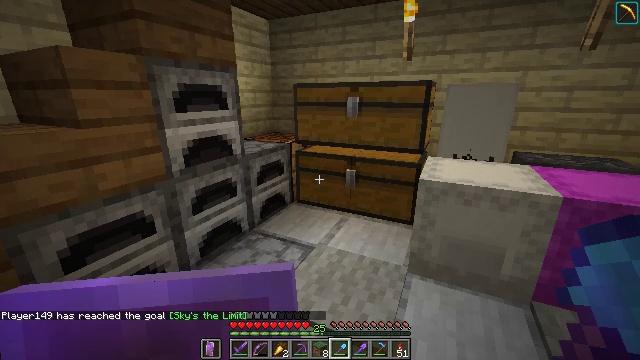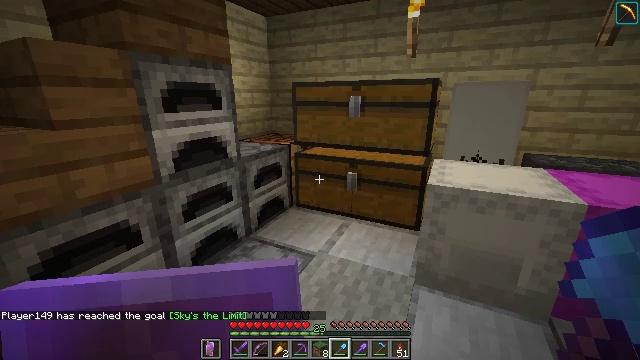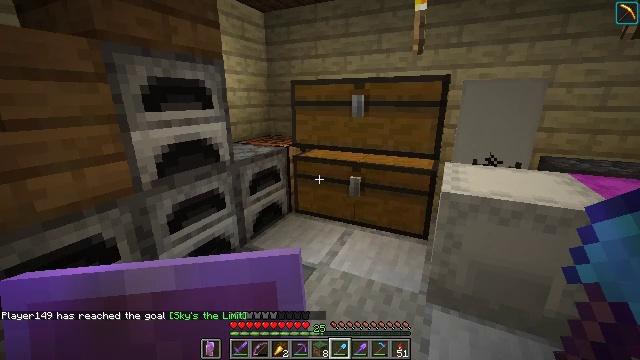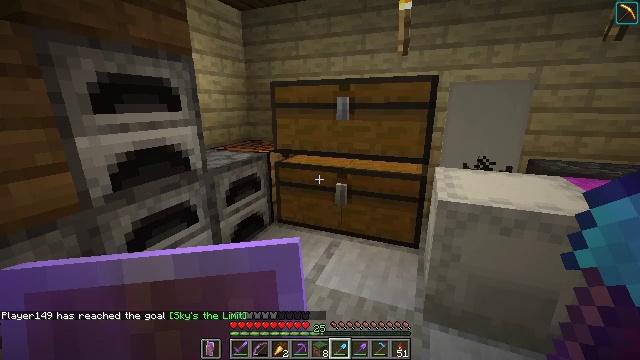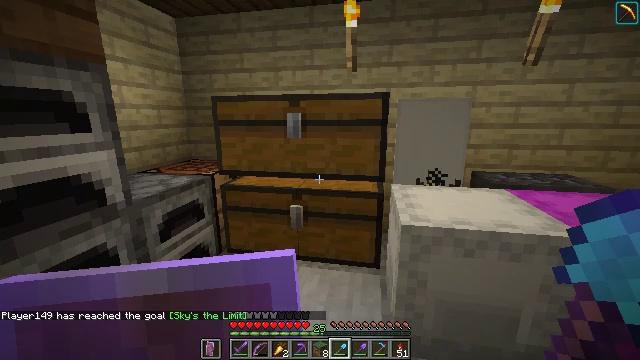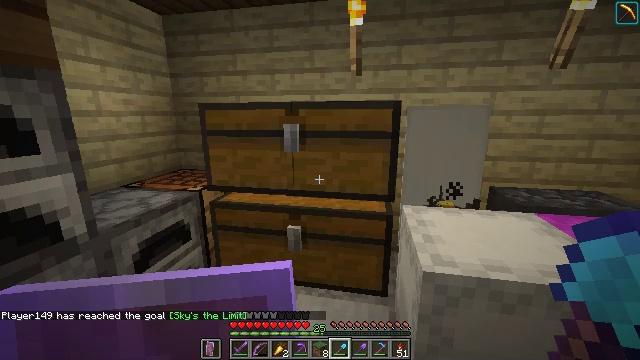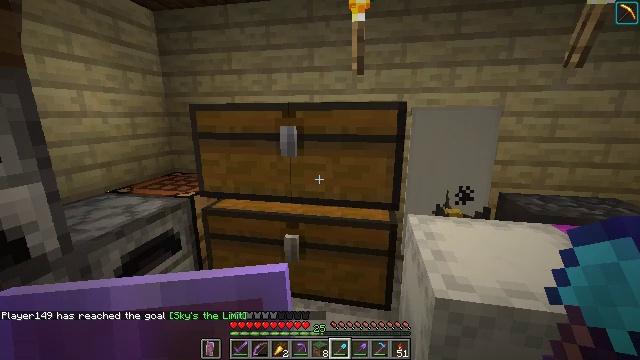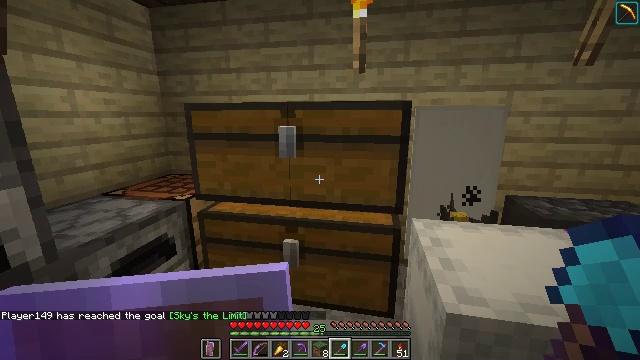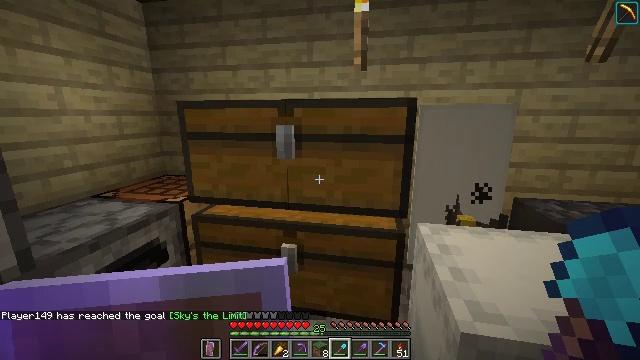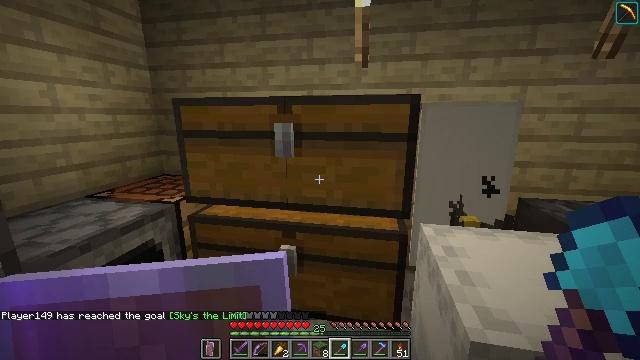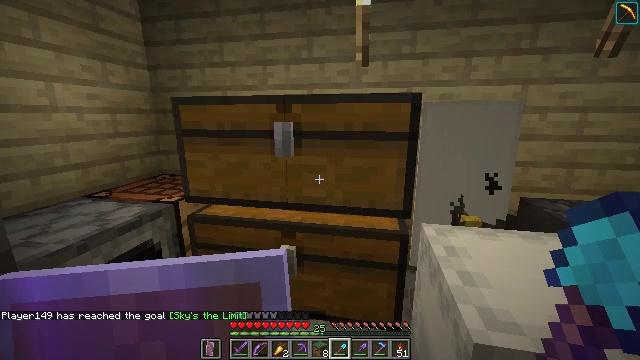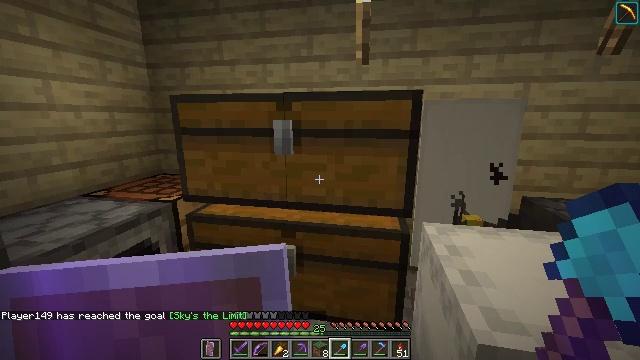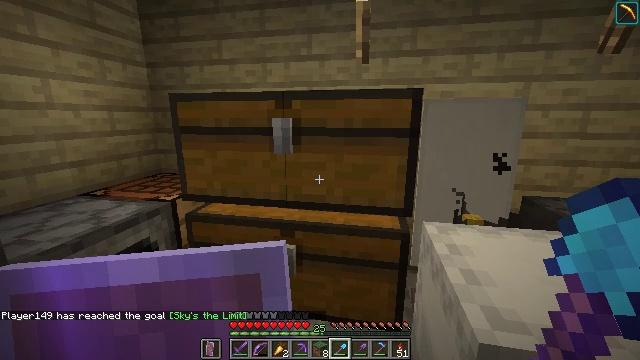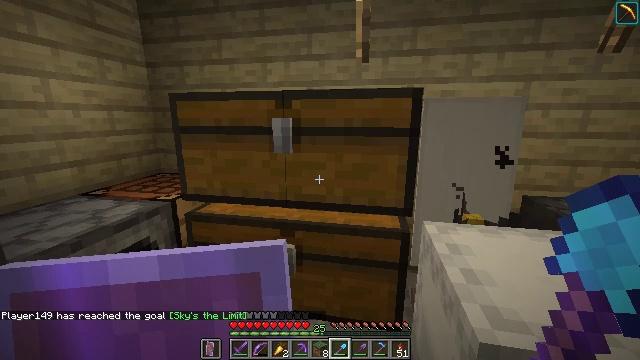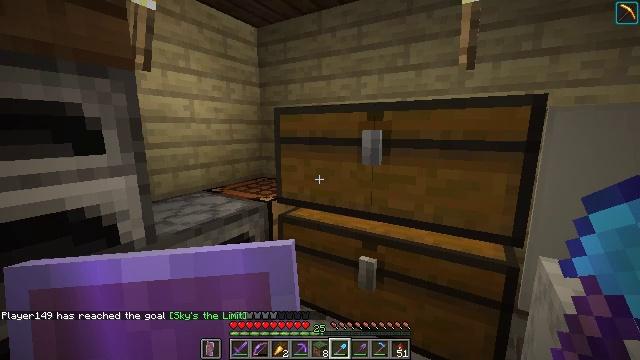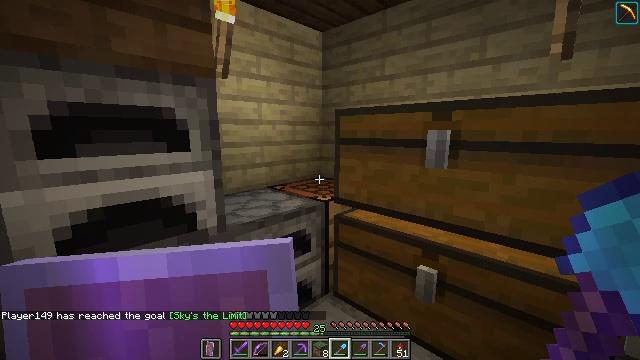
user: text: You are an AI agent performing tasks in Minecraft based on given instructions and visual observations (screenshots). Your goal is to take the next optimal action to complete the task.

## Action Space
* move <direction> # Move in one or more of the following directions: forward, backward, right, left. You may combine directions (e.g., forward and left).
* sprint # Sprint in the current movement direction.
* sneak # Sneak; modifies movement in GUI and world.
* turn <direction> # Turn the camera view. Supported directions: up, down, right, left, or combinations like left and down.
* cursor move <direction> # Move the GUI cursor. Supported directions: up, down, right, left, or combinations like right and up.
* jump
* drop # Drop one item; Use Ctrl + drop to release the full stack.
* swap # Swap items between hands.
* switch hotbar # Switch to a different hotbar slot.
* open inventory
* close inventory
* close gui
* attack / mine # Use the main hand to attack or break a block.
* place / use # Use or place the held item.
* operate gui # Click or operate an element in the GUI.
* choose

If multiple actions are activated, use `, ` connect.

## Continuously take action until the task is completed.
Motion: motion action
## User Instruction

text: Gather fern from the ground.
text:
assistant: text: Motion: move forward
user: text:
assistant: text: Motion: move forward
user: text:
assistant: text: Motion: move forward, turn right and up
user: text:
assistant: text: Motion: move forward, turn right and up
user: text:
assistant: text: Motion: move forward
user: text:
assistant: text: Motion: move forward
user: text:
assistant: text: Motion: no_op
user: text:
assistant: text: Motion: no_op
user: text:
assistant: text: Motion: no_op
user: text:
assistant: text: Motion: no_op
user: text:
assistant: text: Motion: no_op
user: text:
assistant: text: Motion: no_op
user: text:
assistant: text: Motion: no_op
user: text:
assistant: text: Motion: turn left and up
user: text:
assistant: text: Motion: turn left
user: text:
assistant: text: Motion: no_op
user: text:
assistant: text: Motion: no_op
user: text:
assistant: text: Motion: no_op
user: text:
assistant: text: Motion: no_op
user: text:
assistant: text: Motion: no_op
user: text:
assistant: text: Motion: turn right
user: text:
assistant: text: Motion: turn left and up
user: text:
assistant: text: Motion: turn left and up
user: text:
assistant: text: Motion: turn left and up
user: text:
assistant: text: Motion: turn left and up
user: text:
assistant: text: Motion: turn left and up
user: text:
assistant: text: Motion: turn left and up
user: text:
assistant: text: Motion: turn left
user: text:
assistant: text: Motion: move forward, turn right and down
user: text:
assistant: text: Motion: move forward, turn right and down